Field crop: tomato
Growth stage: 2
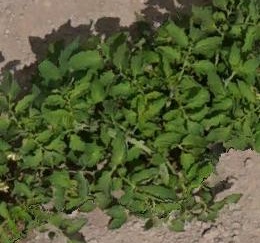
Species: tomato